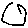
Label: moon